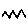
Label: zigzag